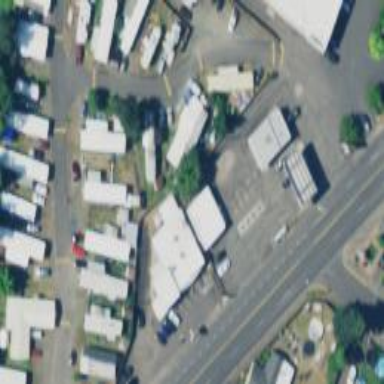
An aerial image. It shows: Residential area known as trailer park.